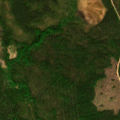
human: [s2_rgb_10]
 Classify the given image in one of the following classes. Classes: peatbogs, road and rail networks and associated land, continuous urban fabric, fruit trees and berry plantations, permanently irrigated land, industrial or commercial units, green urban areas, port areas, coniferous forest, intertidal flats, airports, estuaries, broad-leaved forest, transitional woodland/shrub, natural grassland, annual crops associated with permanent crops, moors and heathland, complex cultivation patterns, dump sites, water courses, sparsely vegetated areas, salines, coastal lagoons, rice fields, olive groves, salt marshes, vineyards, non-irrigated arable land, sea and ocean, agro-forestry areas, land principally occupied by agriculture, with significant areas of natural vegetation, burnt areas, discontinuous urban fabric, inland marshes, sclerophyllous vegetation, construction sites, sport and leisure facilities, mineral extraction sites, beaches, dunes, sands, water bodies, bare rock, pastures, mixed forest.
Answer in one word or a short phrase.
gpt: coniferous forest, mixed forest, transitional woodland/shrub